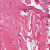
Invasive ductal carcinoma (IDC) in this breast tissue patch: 0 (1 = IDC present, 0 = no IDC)